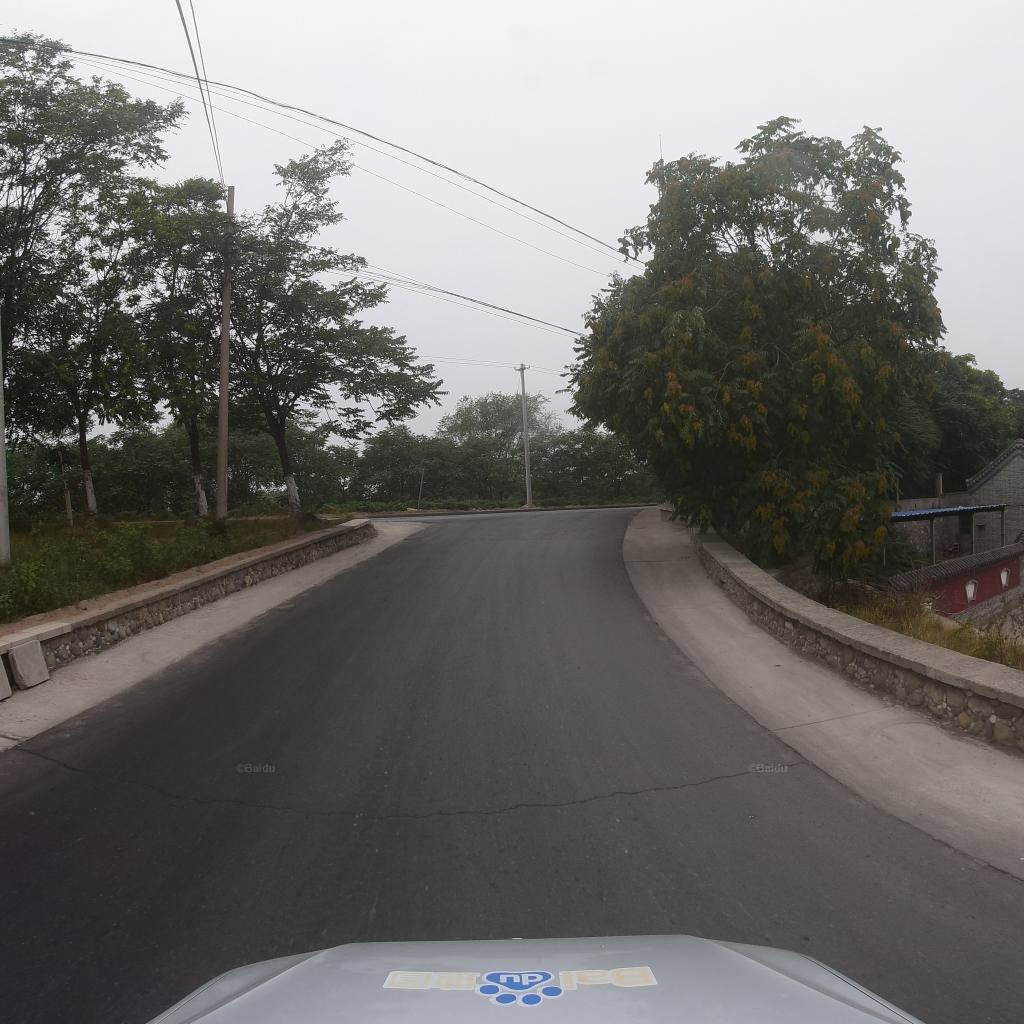
Region: Fengtai
Road damage annotations: transverse crack, transverse crack